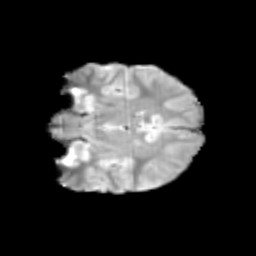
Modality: T2w
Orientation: coronal
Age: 10
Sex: female
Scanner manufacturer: siemens
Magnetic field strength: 3 T
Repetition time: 3.8 s
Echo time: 0.07 s